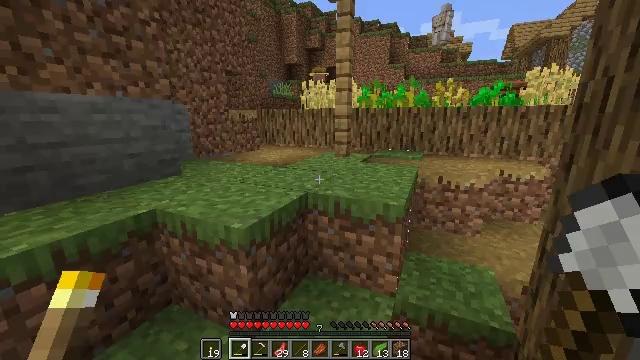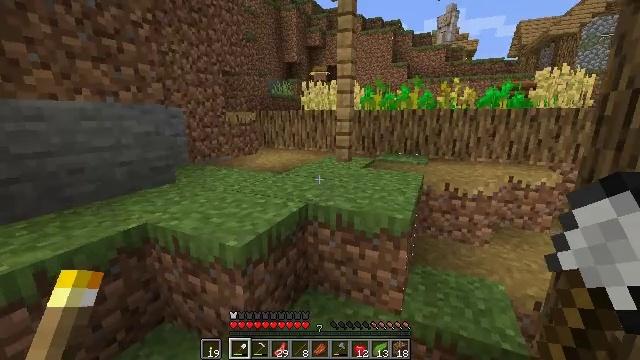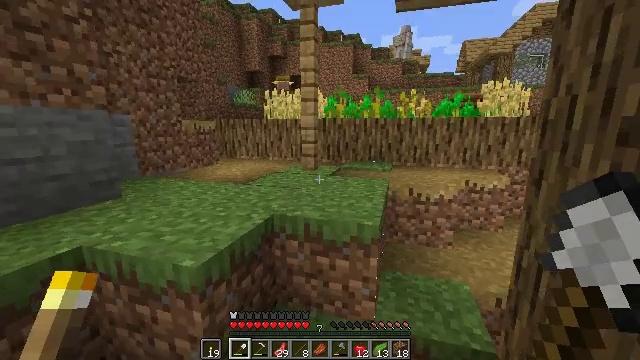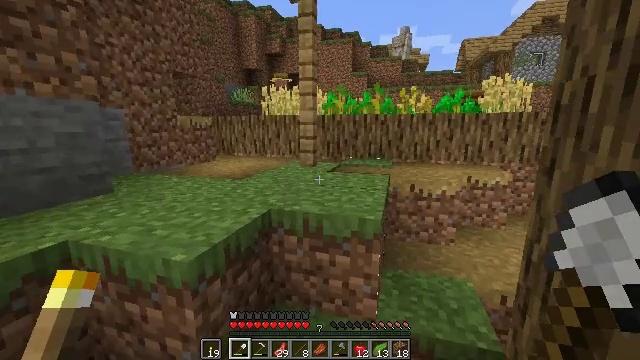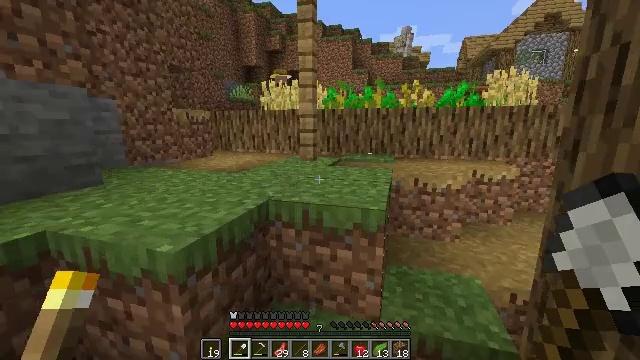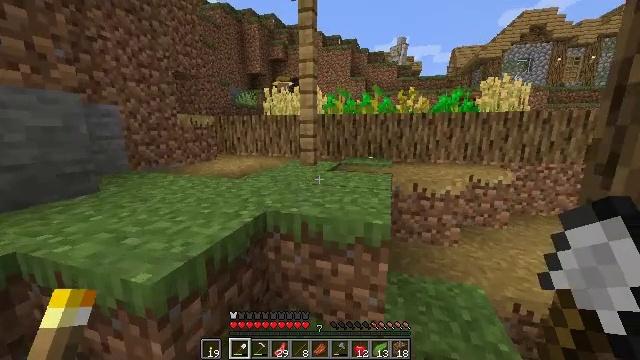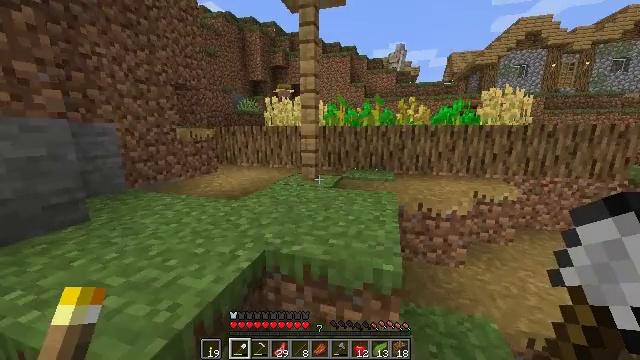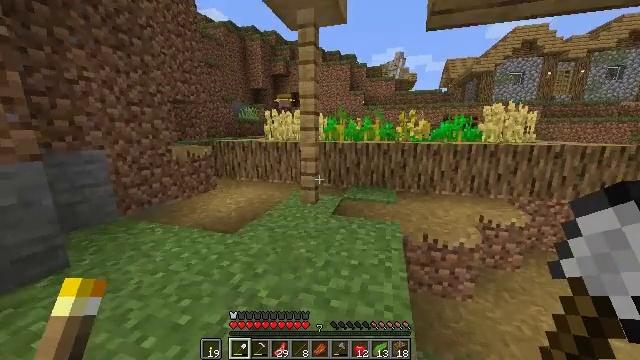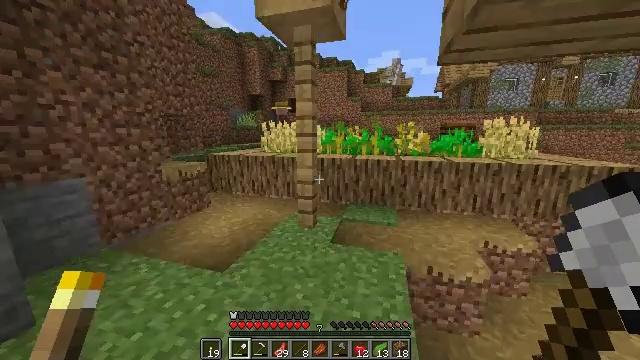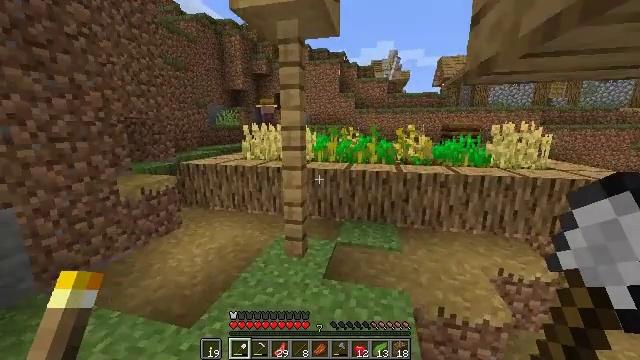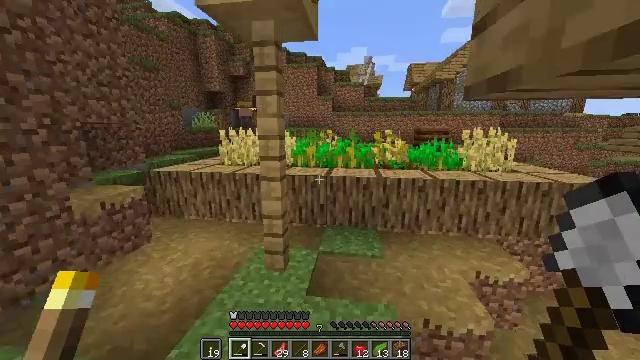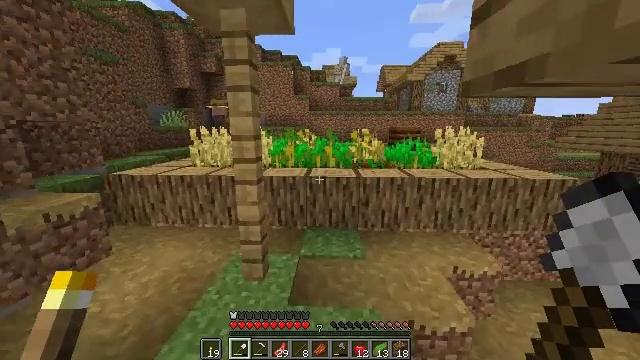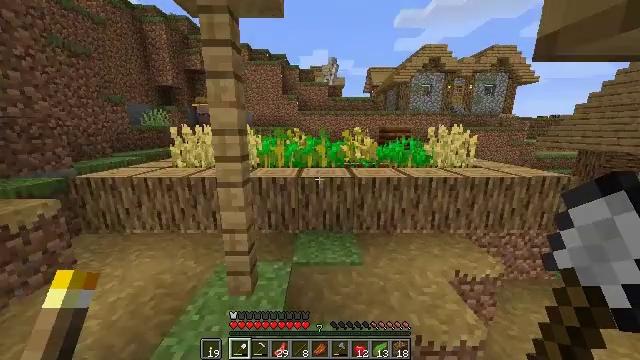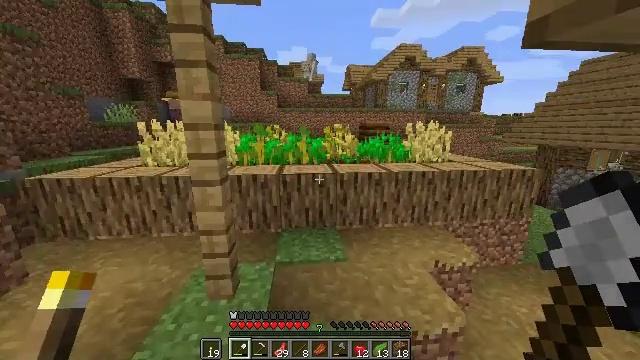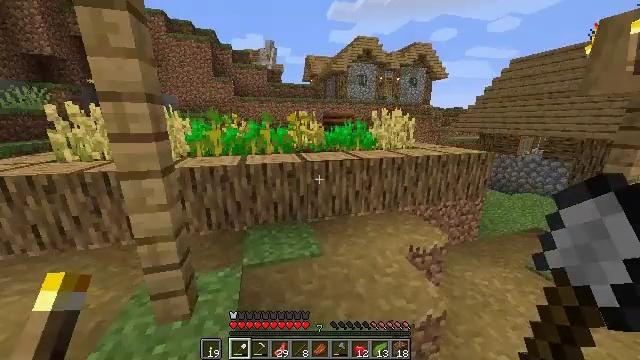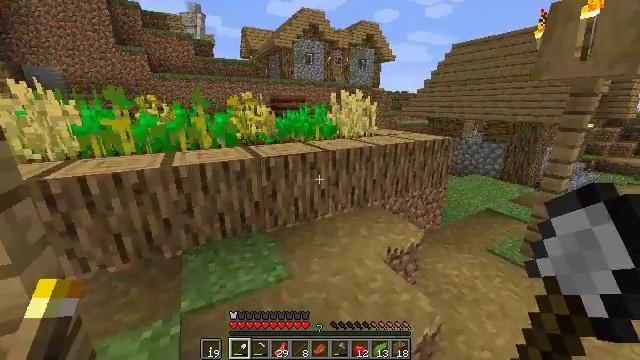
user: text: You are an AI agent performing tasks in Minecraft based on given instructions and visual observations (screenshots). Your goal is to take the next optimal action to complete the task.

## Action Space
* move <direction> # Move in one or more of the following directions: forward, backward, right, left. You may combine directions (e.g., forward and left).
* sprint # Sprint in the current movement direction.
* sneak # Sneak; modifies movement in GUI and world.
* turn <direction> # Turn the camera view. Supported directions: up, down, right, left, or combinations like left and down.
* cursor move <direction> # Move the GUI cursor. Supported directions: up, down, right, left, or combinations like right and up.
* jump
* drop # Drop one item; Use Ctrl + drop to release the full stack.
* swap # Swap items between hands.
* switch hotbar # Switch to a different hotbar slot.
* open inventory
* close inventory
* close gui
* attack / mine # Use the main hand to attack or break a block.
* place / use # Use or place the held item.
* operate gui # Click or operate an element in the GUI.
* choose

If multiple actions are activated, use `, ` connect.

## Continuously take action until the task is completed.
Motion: motion action
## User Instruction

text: Break the white bed to relocate it.
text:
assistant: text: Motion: move forward, jump
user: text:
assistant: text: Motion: move forward, sprint, turn right and up, jump
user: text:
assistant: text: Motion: move forward, jump
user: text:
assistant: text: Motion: move forward, sprint, jump
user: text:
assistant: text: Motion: move forward, sprint, jump
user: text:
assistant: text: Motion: move forward, sprint, jump
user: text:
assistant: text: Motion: move forward, jump
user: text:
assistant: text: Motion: move forward, jump
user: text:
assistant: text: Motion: move forward, turn right, jump
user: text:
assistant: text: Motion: move forward, turn right, jump
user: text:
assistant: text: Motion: move forward, turn right, jump
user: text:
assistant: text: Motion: move forward, sprint, turn right, jump
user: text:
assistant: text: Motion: move forward, sprint, turn right, jump
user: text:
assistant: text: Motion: move forward, sprint, turn right and down, jump
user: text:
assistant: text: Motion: move forward, turn right and down, jump
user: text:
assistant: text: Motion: move forward, turn right and down, jump
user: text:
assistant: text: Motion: move forward, turn right and down, jump
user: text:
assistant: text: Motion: move forward, turn right and down, jump
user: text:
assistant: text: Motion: move forward, turn right, jump
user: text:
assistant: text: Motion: move forward, jump
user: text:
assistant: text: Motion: move forward, turn right, jump
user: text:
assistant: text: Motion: move forward, turn right, jump
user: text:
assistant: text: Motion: move forward, turn right, jump
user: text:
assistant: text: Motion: move forward, turn right and down
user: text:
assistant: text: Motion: move forward, turn right and down
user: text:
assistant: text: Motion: move forward, turn right and down
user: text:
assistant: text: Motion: move forward, turn right and down
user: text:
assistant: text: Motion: move forward, turn right
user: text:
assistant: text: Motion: move forward, sprint, turn right
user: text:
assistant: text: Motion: move forward, sprint, turn right